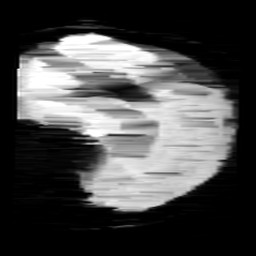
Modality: minIP
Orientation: sagittal
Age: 11
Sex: male
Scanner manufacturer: siemens
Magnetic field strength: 3 T
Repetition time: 0.027 s
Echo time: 0.02 s